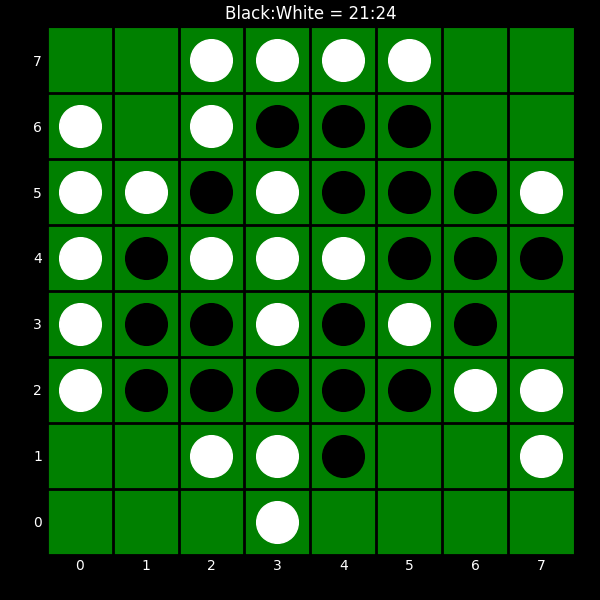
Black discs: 21
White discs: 24